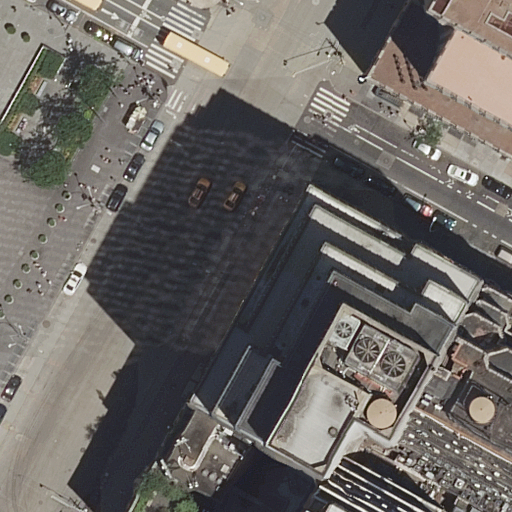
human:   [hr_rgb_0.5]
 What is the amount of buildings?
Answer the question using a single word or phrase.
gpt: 8

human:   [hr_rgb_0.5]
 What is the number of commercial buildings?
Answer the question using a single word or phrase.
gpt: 0

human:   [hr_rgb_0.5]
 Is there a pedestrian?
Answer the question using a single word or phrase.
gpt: yes

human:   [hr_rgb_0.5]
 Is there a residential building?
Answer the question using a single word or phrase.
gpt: yes

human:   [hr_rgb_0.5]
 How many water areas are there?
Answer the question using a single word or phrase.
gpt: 0

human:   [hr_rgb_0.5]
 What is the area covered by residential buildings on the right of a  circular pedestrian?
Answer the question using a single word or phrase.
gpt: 0m2

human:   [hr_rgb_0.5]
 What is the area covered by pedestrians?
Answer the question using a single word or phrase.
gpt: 7070m2

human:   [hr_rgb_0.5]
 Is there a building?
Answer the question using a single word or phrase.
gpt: yes

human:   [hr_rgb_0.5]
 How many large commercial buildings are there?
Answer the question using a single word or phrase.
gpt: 0

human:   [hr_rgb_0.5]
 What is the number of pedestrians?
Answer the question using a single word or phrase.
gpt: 2

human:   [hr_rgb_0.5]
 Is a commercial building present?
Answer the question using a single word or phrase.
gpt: no

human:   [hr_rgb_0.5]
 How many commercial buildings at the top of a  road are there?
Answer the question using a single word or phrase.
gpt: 0

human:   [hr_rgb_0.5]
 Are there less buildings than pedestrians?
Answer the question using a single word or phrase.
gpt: no

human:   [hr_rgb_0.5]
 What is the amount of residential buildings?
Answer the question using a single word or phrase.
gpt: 8

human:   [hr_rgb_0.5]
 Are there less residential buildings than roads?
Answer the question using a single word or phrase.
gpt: no

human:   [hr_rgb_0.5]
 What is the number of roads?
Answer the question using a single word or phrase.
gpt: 3

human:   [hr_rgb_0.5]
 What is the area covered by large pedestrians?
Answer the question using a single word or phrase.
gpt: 6948m2

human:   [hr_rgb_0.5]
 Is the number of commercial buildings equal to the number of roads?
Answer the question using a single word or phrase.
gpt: no

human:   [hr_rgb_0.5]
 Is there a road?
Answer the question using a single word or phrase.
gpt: yes

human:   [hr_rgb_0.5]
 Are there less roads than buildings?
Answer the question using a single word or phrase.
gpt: yes

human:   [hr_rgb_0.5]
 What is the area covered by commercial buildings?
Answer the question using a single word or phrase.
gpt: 0m2

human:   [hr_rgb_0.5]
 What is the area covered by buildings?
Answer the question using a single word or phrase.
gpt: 3700m2

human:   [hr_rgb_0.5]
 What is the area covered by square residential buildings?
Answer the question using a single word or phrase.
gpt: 0m2

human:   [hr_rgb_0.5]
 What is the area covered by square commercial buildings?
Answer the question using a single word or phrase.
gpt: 0m2

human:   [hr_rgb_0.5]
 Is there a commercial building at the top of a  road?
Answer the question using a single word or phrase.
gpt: no

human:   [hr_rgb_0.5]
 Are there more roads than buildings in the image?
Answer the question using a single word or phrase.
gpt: no

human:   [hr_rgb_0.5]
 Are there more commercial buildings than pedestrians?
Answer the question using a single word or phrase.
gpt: no

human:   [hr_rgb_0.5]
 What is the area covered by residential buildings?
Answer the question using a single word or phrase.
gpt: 3700m2

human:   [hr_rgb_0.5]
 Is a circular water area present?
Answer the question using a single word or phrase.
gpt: no

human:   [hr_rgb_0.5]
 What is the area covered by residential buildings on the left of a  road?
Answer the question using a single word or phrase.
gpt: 518m2

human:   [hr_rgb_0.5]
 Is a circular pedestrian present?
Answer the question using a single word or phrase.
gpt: no

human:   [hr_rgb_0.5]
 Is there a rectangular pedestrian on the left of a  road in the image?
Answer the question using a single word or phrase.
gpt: yes

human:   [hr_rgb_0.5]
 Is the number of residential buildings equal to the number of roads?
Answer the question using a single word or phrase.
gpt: no

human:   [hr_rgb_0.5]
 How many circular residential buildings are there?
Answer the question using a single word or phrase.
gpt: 0

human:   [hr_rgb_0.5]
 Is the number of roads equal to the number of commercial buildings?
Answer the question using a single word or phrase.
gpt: no

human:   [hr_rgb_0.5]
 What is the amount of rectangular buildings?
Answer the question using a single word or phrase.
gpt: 4

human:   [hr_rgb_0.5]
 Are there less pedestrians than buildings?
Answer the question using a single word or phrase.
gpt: yes

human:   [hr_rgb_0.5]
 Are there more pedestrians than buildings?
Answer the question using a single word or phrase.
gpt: no

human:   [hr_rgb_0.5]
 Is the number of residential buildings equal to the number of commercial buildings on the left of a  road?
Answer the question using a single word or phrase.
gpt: no

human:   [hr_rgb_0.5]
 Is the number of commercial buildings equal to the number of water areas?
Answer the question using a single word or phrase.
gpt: yes

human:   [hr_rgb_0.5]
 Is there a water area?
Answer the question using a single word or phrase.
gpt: no

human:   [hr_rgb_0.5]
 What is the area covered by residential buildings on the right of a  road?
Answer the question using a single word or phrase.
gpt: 3380m2

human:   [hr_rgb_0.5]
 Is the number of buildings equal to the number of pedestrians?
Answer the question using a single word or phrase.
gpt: no

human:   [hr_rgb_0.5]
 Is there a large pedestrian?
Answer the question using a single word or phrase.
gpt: yes

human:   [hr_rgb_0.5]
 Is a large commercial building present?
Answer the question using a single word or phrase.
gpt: no

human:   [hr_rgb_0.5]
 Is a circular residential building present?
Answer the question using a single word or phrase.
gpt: no

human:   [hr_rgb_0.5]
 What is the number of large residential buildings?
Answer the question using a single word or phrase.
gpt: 2

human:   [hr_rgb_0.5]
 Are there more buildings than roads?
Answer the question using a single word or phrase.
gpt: yes

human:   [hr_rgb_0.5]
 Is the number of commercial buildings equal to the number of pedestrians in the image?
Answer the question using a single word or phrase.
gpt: no

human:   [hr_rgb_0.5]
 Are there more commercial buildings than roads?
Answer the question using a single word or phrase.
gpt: no

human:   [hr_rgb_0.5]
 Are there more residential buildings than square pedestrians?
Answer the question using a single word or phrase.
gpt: yes

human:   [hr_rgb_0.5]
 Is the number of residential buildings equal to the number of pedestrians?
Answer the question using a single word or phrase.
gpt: no

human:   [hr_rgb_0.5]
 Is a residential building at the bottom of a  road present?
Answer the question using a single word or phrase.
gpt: yes

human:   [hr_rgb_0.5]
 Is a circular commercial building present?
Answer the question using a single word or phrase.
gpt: no

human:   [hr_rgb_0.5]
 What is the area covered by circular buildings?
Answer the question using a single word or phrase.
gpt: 0m2

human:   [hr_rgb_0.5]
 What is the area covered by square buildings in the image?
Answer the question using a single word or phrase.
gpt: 0m2

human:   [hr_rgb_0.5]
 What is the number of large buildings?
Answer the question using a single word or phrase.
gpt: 2

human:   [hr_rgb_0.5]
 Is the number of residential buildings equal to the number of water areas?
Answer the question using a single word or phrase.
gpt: no

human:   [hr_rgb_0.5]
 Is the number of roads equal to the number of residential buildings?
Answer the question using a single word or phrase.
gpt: no

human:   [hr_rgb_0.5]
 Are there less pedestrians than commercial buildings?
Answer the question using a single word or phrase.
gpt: no

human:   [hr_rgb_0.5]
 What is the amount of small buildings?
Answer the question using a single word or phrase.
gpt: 2

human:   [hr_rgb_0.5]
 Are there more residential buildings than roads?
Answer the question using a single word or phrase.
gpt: yes

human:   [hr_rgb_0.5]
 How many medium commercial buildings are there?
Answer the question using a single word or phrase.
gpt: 0

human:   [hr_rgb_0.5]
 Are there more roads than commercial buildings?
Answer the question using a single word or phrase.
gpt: yes